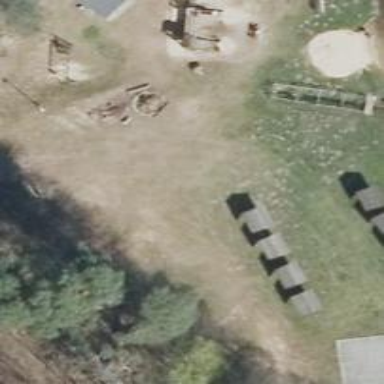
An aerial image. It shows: Picnic site for tourists.